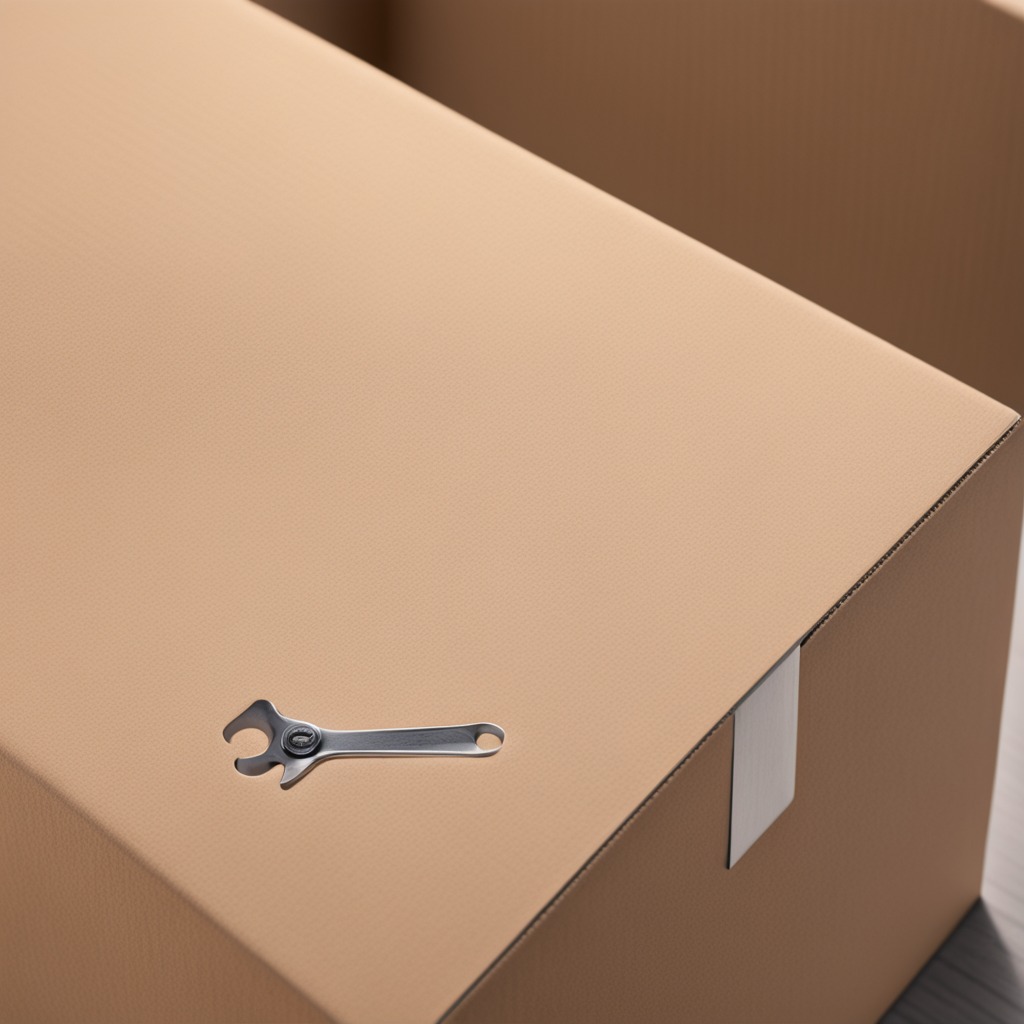
A wrench is lying on the cardboard box surface in the outdoor workshop during daytime bright natural light soft shadows slightly creased but